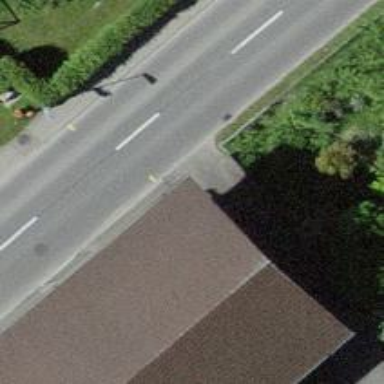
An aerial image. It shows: Bus stop with platform for public transport.